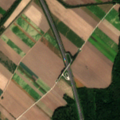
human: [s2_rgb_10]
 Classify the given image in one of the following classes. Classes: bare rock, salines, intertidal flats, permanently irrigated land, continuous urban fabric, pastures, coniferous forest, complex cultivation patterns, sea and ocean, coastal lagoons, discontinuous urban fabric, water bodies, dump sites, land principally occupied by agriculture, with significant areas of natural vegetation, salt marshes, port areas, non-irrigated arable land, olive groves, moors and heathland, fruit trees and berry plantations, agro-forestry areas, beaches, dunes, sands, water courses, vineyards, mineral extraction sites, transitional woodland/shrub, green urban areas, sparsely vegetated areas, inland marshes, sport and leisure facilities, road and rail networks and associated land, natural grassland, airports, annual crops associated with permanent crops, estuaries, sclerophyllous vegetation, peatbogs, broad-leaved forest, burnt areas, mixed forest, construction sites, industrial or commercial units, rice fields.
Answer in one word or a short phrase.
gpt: discontinuous urban fabric, non-irrigated arable land, land principally occupied by agriculture, with significant areas of natural vegetation, broad-leaved forest